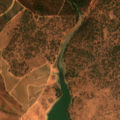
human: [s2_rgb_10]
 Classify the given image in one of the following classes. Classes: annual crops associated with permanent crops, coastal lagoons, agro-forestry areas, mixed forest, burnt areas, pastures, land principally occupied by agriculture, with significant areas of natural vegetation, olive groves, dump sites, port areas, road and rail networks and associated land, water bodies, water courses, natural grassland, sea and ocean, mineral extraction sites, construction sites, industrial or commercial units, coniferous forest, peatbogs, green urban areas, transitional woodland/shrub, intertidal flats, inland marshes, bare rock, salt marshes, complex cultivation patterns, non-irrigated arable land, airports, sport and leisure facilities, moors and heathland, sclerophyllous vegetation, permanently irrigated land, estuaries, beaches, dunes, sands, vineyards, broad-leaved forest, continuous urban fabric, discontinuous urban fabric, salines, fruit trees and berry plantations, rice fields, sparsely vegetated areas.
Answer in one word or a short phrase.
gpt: non-irrigated arable land, complex cultivation patterns, agro-forestry areas, broad-leaved forest, transitional woodland/shrub, water bodies